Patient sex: F
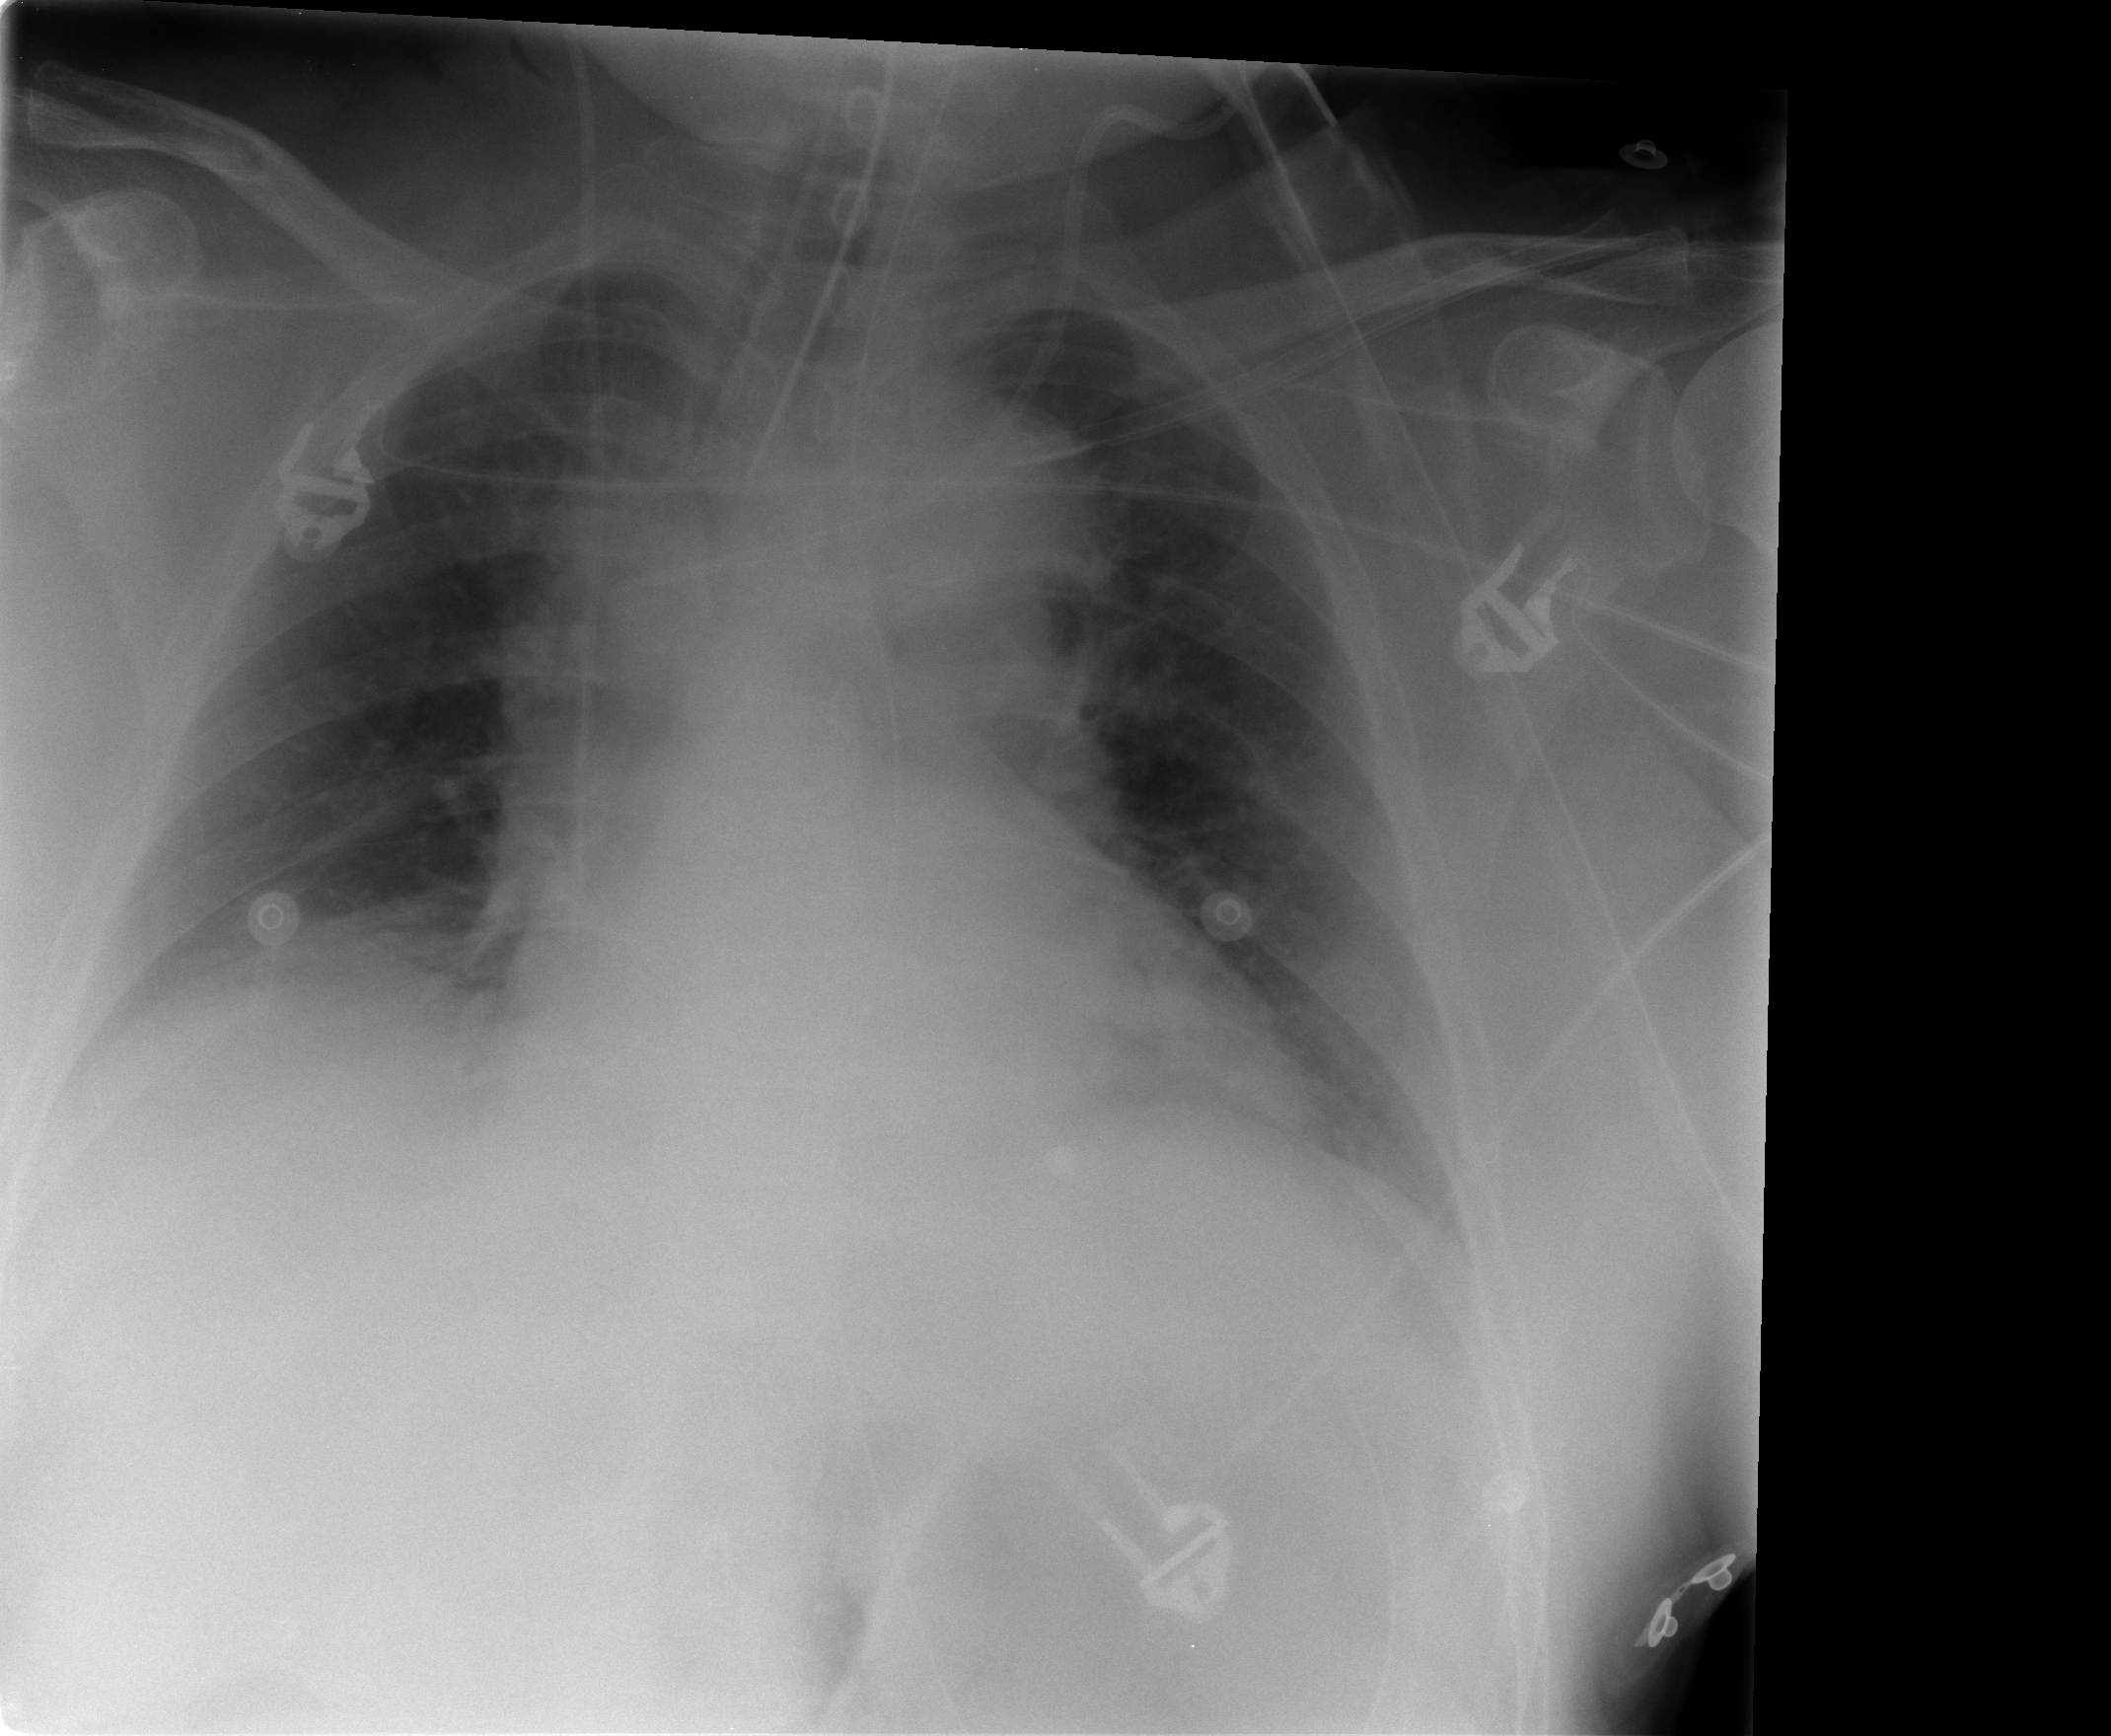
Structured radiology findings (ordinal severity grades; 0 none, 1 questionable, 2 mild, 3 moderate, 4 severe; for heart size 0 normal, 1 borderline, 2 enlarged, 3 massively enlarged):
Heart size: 0
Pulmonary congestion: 0
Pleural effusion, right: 0
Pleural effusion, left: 0
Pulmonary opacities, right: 0
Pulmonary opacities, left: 0
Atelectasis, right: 2
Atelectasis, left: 1